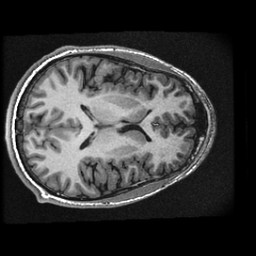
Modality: T1w
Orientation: axial
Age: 22
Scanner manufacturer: ge
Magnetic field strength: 3 T
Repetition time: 0.008168 s
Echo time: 0.003088 s